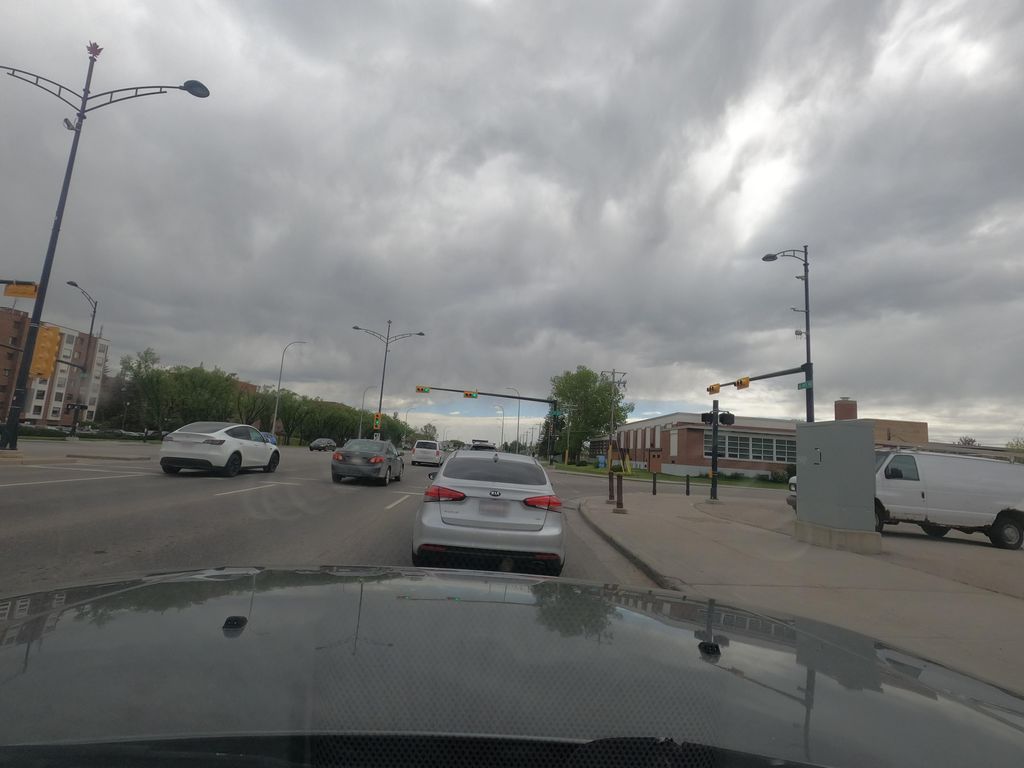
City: calgary